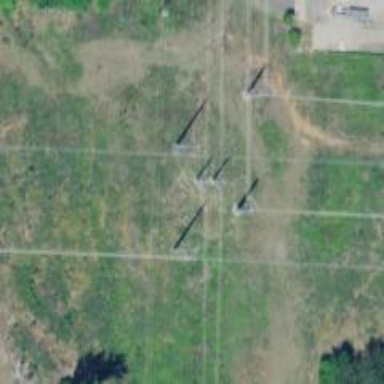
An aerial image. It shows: H-frame designed tower for power lines.